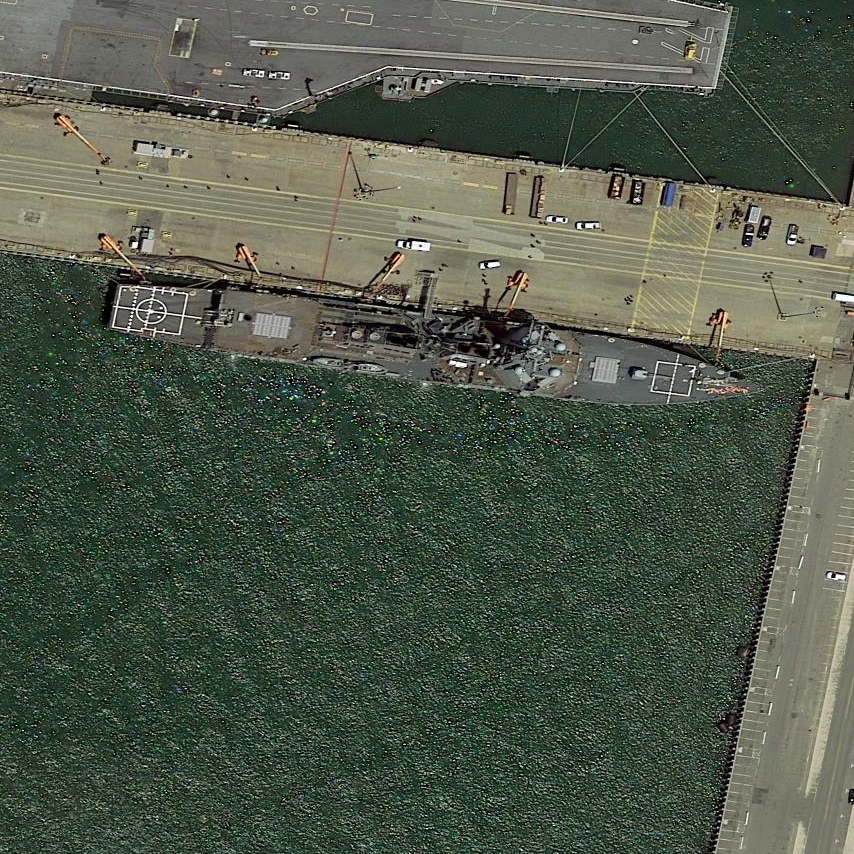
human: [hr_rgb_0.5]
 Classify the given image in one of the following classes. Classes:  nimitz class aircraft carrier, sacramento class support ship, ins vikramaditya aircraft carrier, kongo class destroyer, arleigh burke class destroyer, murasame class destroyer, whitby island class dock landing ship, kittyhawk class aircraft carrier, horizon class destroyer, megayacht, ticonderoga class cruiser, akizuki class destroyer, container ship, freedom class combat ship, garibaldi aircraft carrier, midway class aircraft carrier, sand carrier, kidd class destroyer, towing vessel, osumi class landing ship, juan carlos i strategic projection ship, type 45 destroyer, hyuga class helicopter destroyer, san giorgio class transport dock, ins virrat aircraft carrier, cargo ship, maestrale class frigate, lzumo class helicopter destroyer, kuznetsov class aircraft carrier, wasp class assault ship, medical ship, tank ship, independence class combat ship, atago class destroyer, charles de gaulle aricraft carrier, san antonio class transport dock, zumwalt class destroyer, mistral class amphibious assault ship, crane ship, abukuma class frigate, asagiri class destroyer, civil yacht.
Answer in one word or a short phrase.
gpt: Arleigh Burke class destroyer